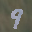
Label: 9